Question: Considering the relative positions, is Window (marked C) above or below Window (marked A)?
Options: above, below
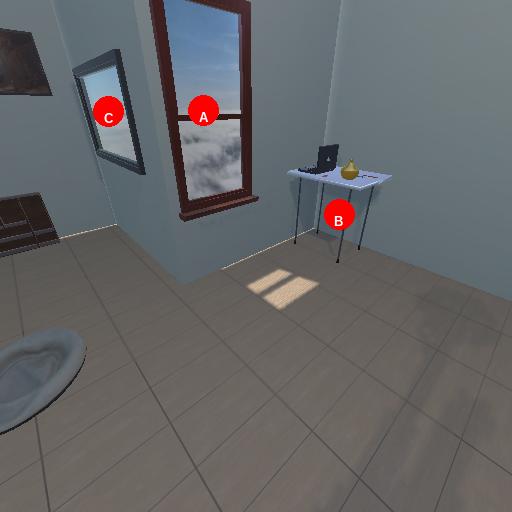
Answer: above